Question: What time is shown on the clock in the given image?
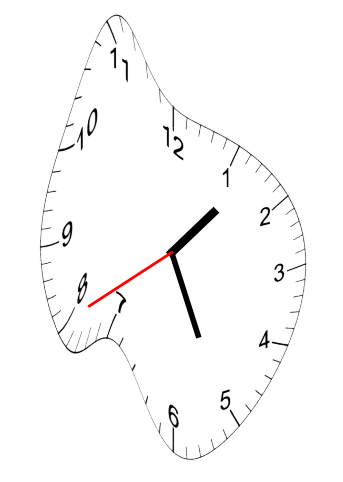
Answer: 01:25:40